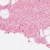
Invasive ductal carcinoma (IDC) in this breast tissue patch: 0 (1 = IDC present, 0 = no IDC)